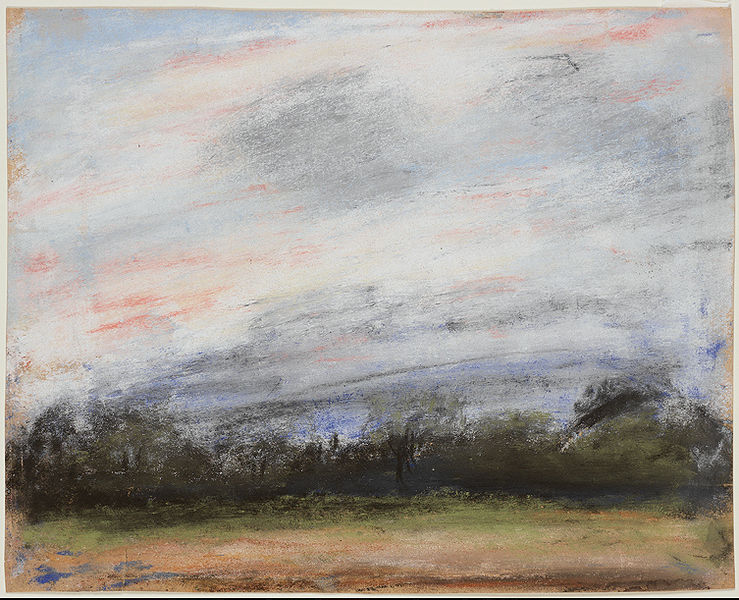
Titel: Landscape, Landscape
Künstler: Mikhail Larionov
Standort: Amherst (Massachusetts, USA)
Institution: Mead Art Museum, Amherst College
Schlagwörter: blue, red, white, black, gray, green, grey, painting, pink, brown, floor, cloud, clouds, sky, tree, field, landscape, nature, orange, sand, horizon, trees, forest, grass, color, expressionist, line, abstract, dirt, ground, lines, dawn, dirty, earth, woods, smear, mushy, bad, avery, squish